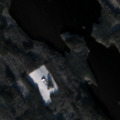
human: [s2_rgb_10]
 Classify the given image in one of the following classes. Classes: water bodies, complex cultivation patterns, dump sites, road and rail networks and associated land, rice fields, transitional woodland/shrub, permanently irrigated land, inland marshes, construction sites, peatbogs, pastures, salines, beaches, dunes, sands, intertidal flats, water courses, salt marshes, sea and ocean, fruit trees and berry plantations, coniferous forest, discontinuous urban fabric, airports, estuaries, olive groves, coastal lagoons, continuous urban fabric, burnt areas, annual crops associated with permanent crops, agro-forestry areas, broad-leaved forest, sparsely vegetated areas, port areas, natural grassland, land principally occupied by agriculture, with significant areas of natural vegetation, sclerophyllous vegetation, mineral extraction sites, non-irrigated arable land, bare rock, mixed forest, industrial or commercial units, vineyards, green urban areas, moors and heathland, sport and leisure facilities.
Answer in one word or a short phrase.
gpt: coniferous forest, mixed forest, transitional woodland/shrub, water bodies